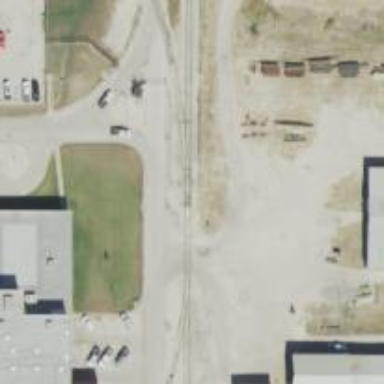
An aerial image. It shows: Railway spur service.